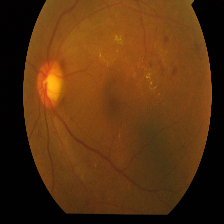
Diabetic retinopathy grade: Proliferative DR